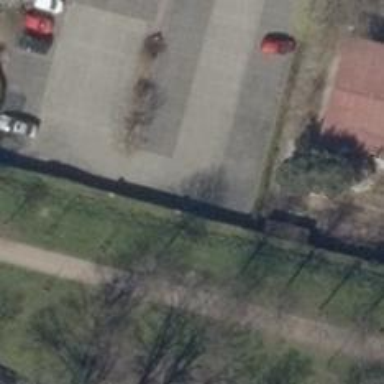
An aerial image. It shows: Road serving as parking aisle.